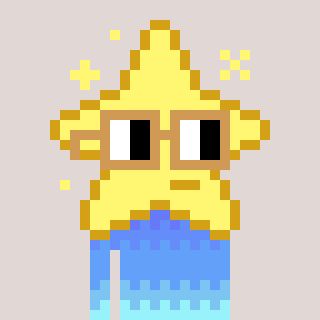
a pixel art character with square brown glasses, a star-shaped head and a gunk-colored body on a warm background